Question: I'm trying to generate a report of all courses in all curriculum's. My problem is that if two curriculum's have the same course, the query will bring them both. What I need if the course in both curriculum, fetch one of them only.
'curriculumcourses' Table: in this table are all courses in different curriculums.

The problem happen when for example:
'''
course_id=1
curriculum_id=1
set_numer=0 //this row is not related to the problem
course_id=1
curriculum_id=2
set_numer=0 //this row is not related to the problem
'''
The same course_id in different curriculum which is correct, but when I need to generate this report I don't need to show both courses I need just one. any help would be highly appreciated.
Here is the query I'm using
'''
$result2 ="SELECT
*
FROM
curriculumcourses NATURAL
JOIN courses
WHERE semester_ava = '$avalablesemster'
AND curriculum_id IN
(SELECT
curriculum_id
FROM
curriculum
WHERE '".$coursneededdate."'
BETWEEN startdate AND enddate ";
if(!empty($gradunder)){
$result2 .=" AND grad_under = '".$gradunder."'";
}
$result2 .=")";
'''
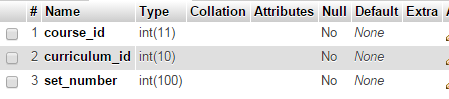
Answer: Use 'GROUP BY':
'''
$result2 ="SELECT
*
FROM
curriculumcourses NATURAL
JOIN courses
WHERE semester_ava = '$avalablesemster'
AND curriculum_id IN
(SELECT
curriculum_id
FROM
curriculum
WHERE '".$coursneededdate."'
BETWEEN startdate AND enddate ";
if(!empty($gradunder)){
$result2 .=" AND grad_under = '".$gradunder."'";
}
$result2 .=") GROUP BY (course_id);";
'''